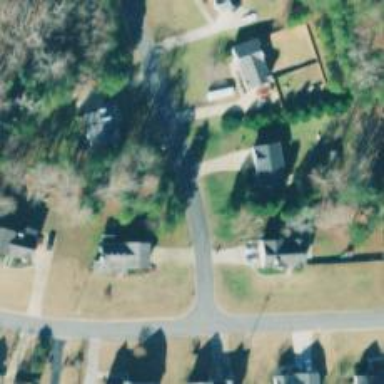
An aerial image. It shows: Residential road.